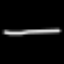
Label: line